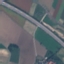
Land use / land cover: Highway